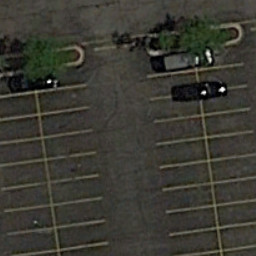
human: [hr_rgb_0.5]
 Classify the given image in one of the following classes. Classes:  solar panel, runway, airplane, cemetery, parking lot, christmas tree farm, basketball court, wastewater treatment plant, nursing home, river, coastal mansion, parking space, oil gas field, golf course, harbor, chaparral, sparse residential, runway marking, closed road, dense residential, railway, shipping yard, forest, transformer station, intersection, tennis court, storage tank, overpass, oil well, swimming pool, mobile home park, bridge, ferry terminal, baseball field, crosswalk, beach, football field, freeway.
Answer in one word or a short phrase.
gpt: parking space